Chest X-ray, AP view. Patient: 68 years old, sex F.
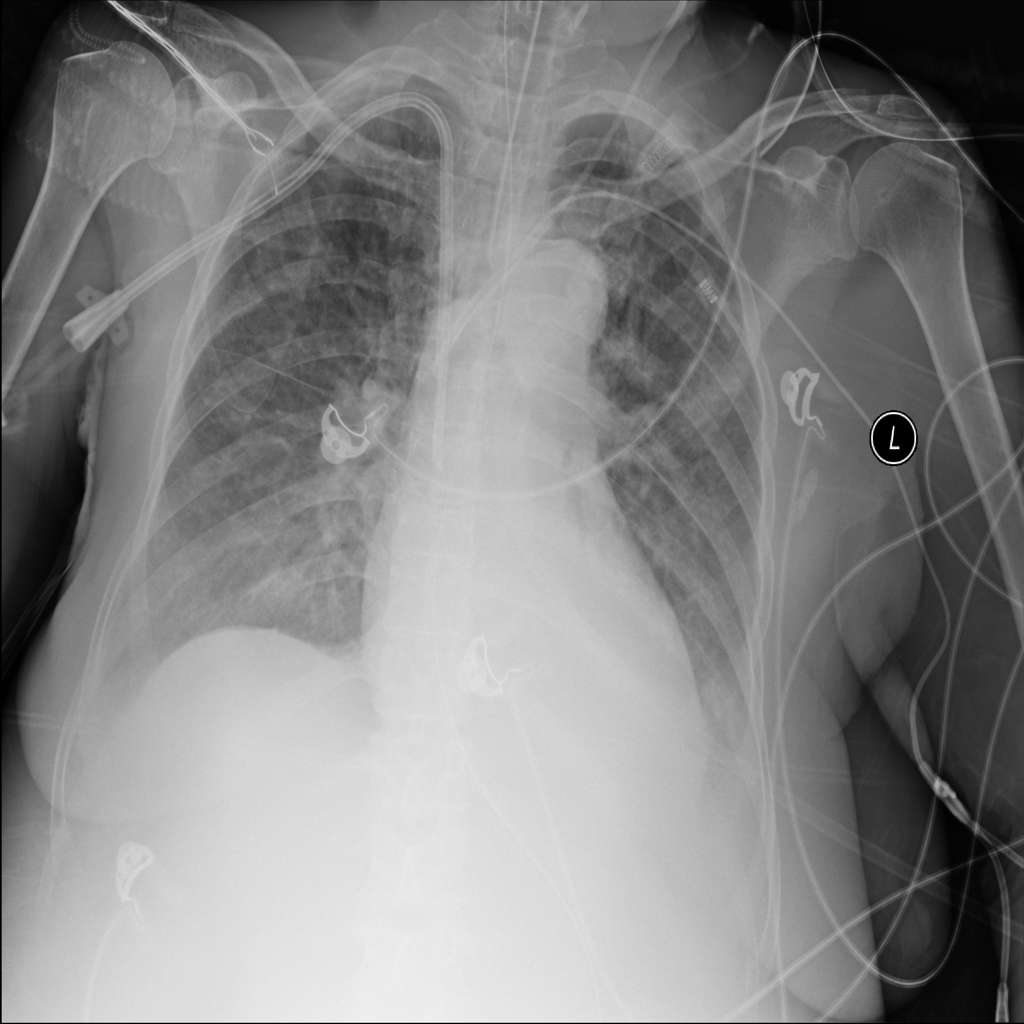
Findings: Atelectasis, Effusion